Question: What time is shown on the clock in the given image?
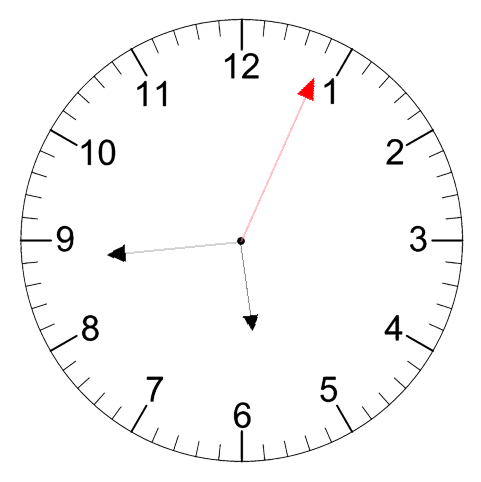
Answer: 05:44:04